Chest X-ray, PA view. Patient: 56 years old, sex F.
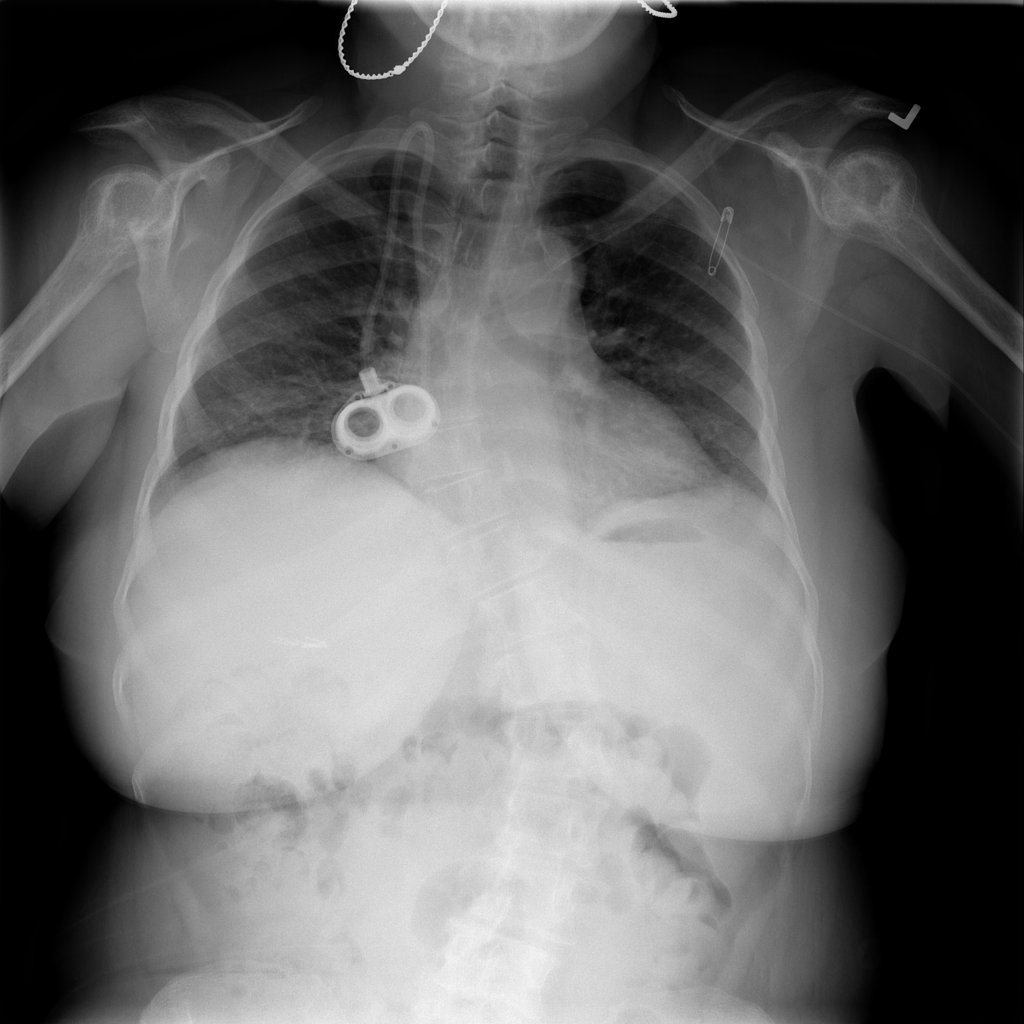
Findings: No Finding